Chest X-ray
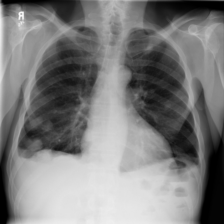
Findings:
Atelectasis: positive
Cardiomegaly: negative
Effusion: positive
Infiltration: negative
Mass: negative
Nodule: positive
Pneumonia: negative
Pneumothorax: negative
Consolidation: negative
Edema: negative
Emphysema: negative
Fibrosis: negative
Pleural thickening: negative
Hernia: negative